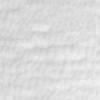
Label: no_change